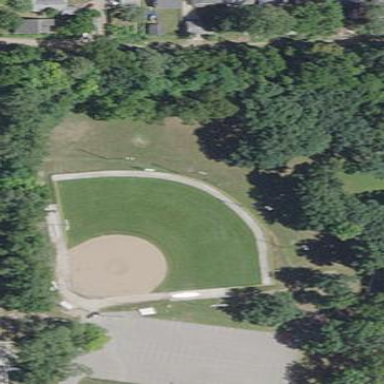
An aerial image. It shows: Baseball pitch for leisure land.